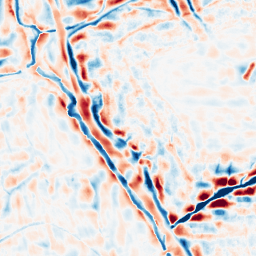
Category: wavelet
Decomposition family: wavelet_dwt
Decomposition parameters: wavelet: db4
level: 4
Upsampling method: bilinear
Upsampling parameters: scale: 2
Upsampling scale: 2